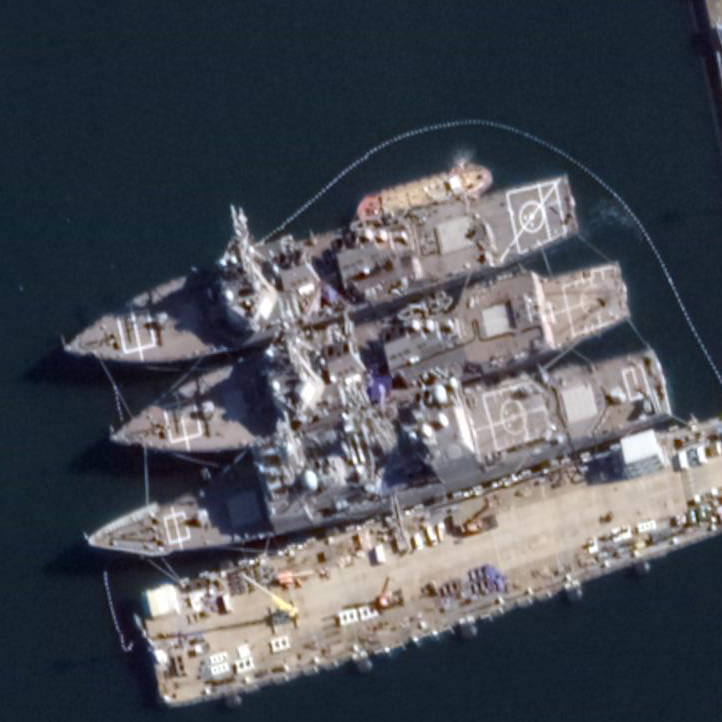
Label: destroyer